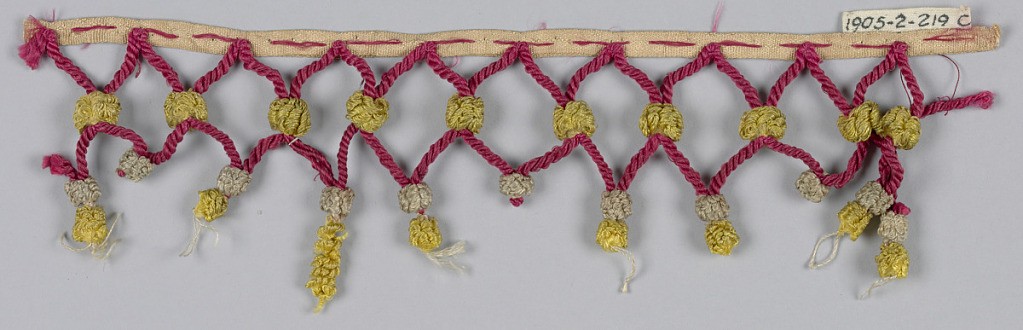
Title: Fringe
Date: late 18th century
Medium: silk Technique:
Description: Heading of narrow tape with intervals of appliqued red cord. Cords are caught together in lozenge pattern and end in loops. Decorated with ornaments of yellow and cream-colored silks.